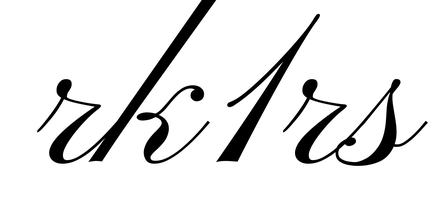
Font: PinyonScript-Regular